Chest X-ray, PA view. Patient: 49 years old, sex F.
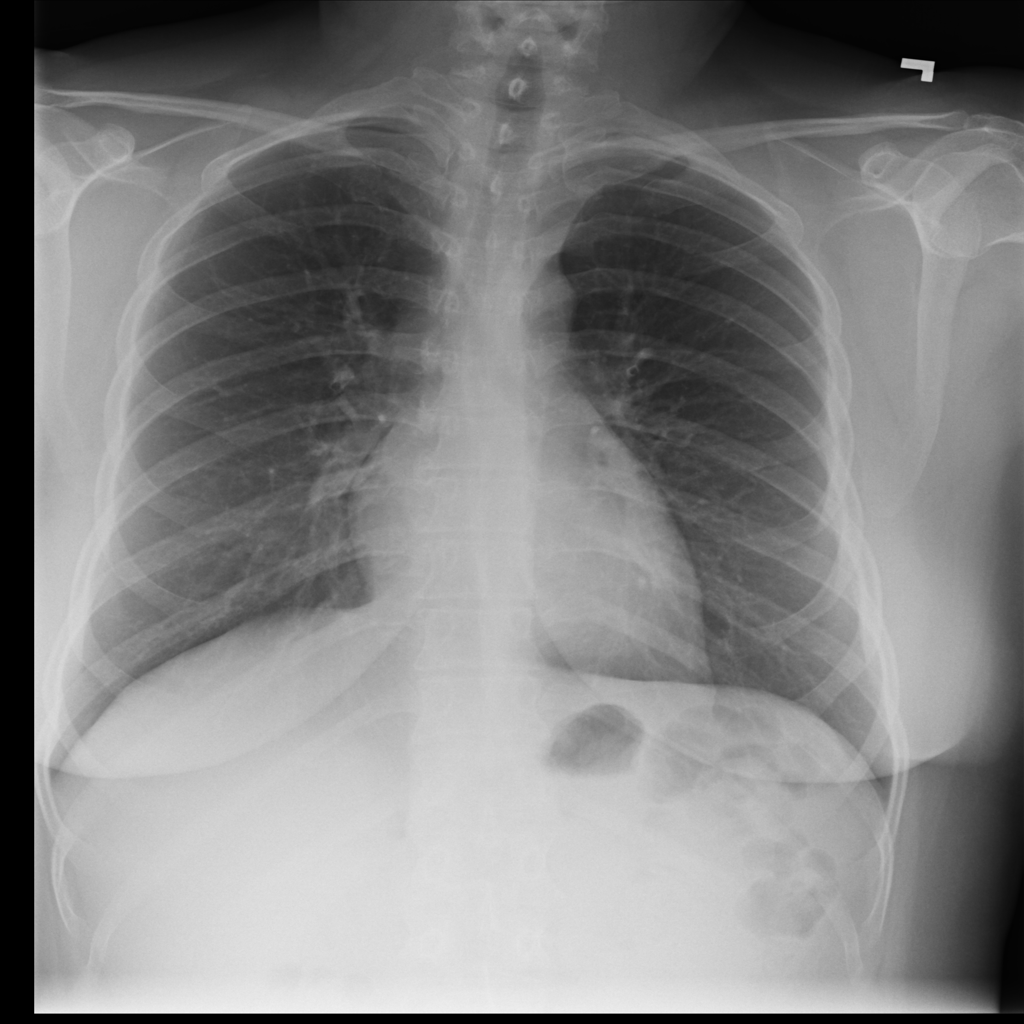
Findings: No Finding